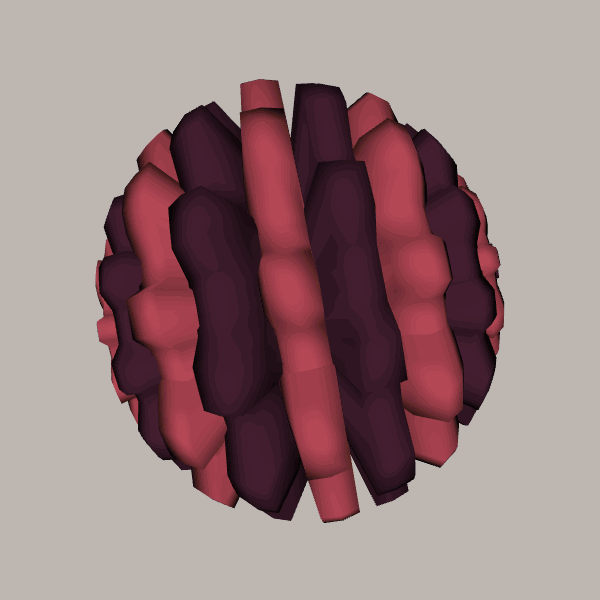
Background: light